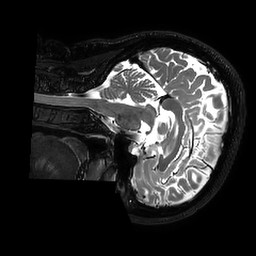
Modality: T2w
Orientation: sagittal
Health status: ill
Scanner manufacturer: philips
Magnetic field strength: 3 T
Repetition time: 2.5 s
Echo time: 0.331 s